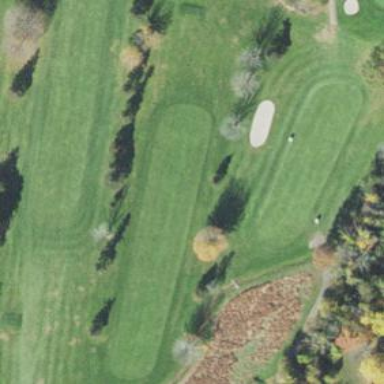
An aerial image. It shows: Grassy area designated as golf fairway.